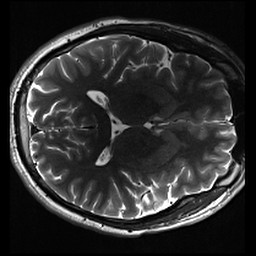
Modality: inplaneT2
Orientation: axial